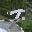
Label: 7